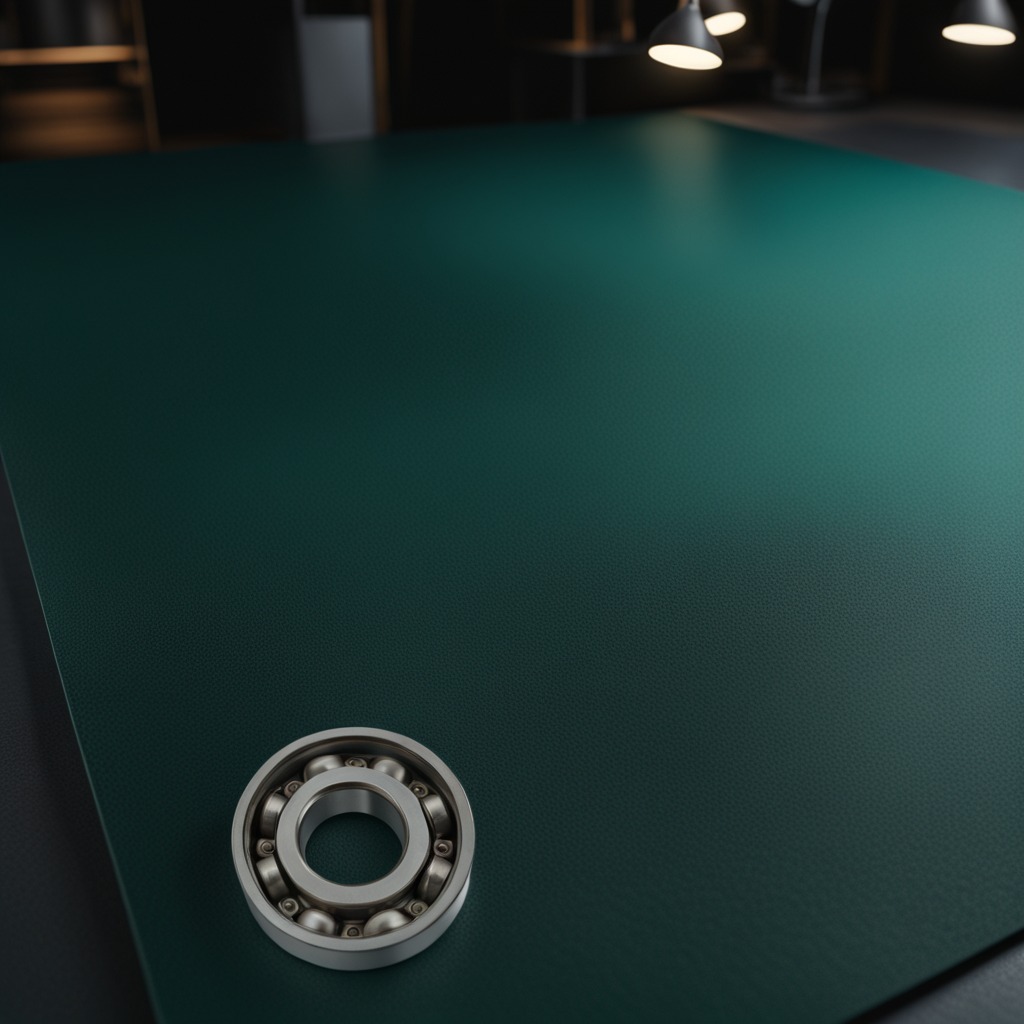
A metal ball bearing lies on a clean granite tabletop covered with a green rubber mat inside a workshop at night dim ambient light soft shadows worn but beneath the mat